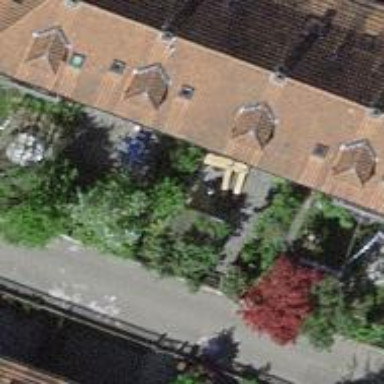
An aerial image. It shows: Residential building with gabled roof made of maroon roof tiles. The roof is oriented across the building.